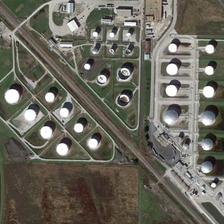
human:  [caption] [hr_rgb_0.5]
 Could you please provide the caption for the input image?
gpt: many white storage tanks are surrounded by green meadows .

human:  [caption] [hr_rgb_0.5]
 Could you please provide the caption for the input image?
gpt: many white storage tanks are surrounded by green meadows .

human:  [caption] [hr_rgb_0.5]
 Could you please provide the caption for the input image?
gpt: many white storage tanks are surrounded by green meadows .

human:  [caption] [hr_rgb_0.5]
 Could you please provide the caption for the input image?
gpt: many white storage tanks are surrounded by green meadows .

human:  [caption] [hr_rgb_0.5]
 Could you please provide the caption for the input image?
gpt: many white storage tanks are surrounded by green meadows .